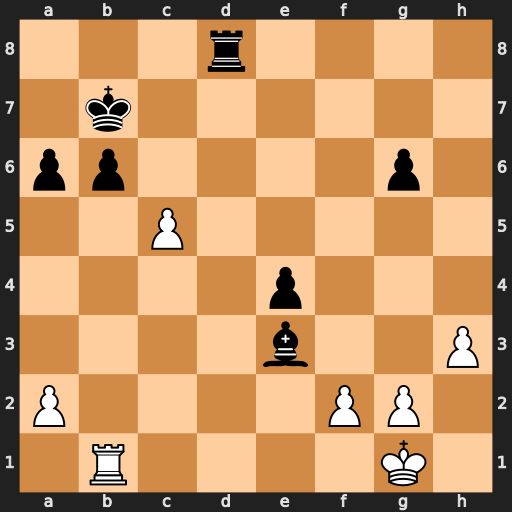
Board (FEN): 3r4/1k6/pp4p1/2P5/4p3/4b2P/P4PP1/1R4K1
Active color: w
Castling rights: -
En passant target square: -
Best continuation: Rxb6+ Ka7 fxe3